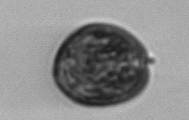
Label: Prorocentrum